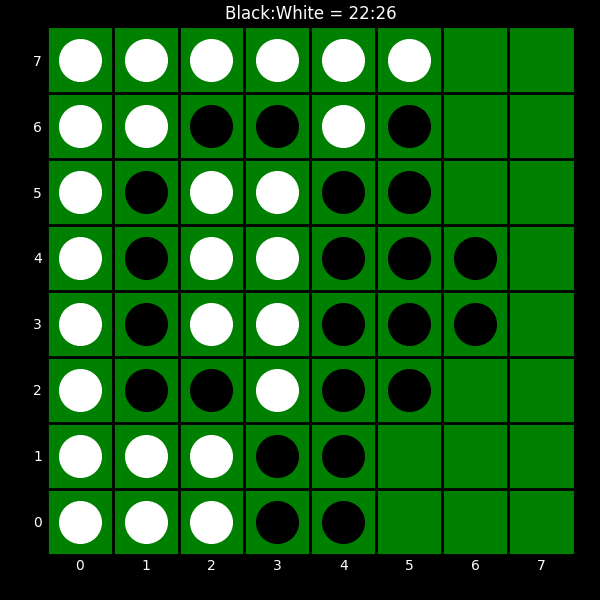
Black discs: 22
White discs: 26